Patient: sex F, age 63
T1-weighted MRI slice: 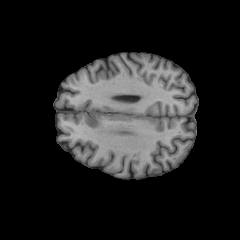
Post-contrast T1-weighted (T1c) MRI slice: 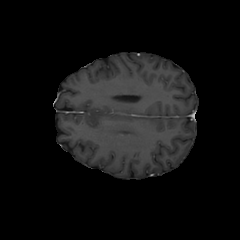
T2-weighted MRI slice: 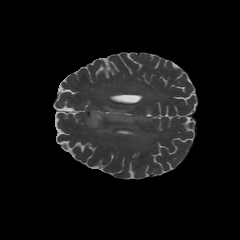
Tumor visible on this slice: yes
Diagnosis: Glioblastoma, IDH-wildtype
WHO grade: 4